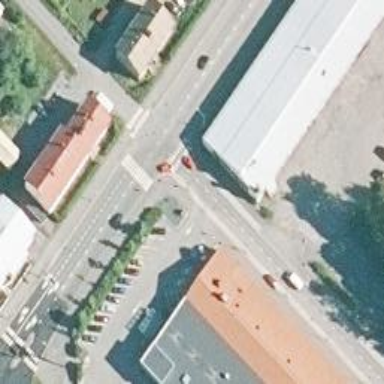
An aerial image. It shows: Cycleway with asphalt surface and zebra crossing.